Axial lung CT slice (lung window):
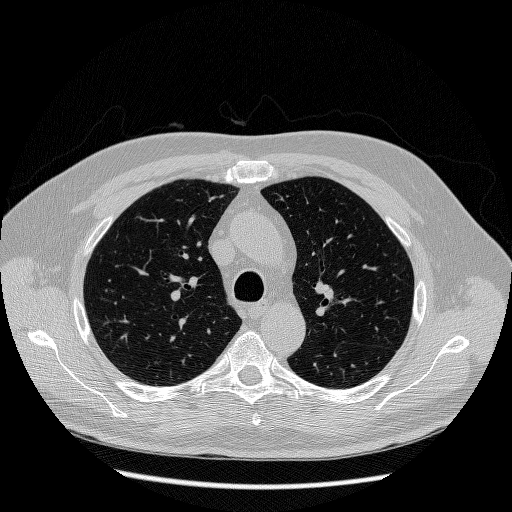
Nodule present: no